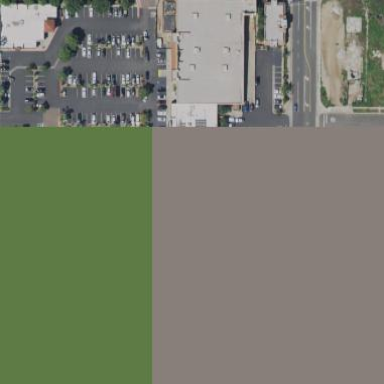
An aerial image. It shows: Retail area.